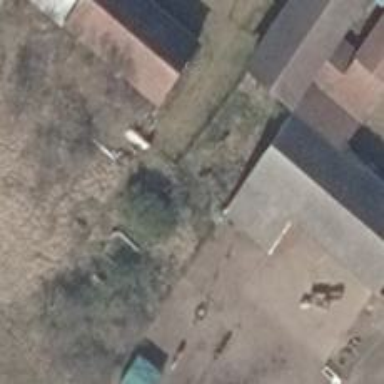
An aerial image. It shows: Shed building.